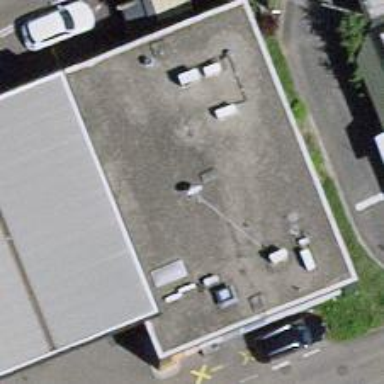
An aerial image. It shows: Convenience shop.